Question: When should I use an '<h:outputLink>' instead of an '<h:commandLink>'?
I understand that a 'commandLink' generates an HTTP post; I'm guessing that 'outputLink' will generate HTTP gets. That said, most of the <URL> exclusively.
Context: I am implementing a wee little demo project that shows a header link to a user page, much like Stack Overflow's...

...and I am not sure if 'commandLink' (perhaps using '?faces-redirect=true' for bookmarkability) or 'outputLink' is the right choice.
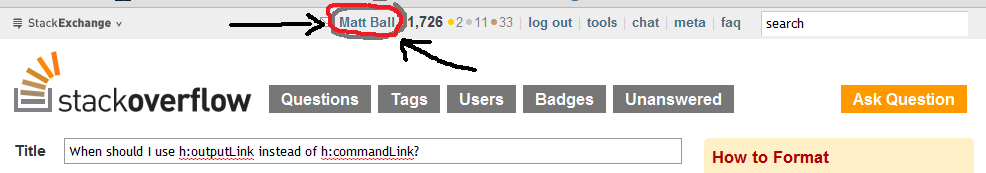
Answer: The <URL> renders a fullworthy HTML '<a>' element with the proper URL in the 'href' attribute which fires a bookmarkable GET request. It cannot directly invoke a managed bean action method.
'''
<h:outputLink value="destination.xhtml">link text</h:outputLink>
'''
---
The <URL> POST form and can invoke a managed bean action method. It's also required to be placed inside a '<h:form>'.
'''
<h:form>
<h:commandLink value="link text" action="destination" />
</h:form>
'''
The '?faces-redirect=true' parameter on the '<h:commandLink>', which triggers a redirect after the POST (as per the <URL>, but it doesn't change the 'href' of the '<a>' element to be a fullworthy URL. It still remains '#'.
'''
<h:form>
<h:commandLink value="link text" action="destination?faces-redirect=true" />
</h:form>
'''
---
Since JSF 2.0, there's also the <URL> instead of an URL. It will generate a HTML '<a>' element as well with the proper URL in 'href'.
'''
<h:link value="link text" outcome="destination" />
'''
---
So, if it's for pure and bookmarkable page-to-page navigation like the SO username link, then use '<h:outputLink>' or '<h:link>'. That's also better for SEO since bots usually doesn't cipher POST forms nor JS code. Also, UX will be improved as the pages are now bookmarkable and the URL is not "one behind" anymore.
When necessary, you can do the preprocessing job in the constructor or '@PostConstruct' of a '@RequestScoped' or '@ViewScoped' '@ManagedBean' which is attached to the destination page in question. You can make use of '@ManagedProperty' or '<f:viewParam>' to set GET parameters as bean properties.
### See also:
- <URL>